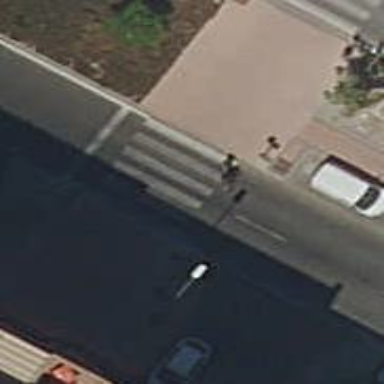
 there are traffic signals and zebra crossing."